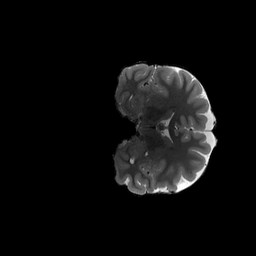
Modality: T2w
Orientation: coronal
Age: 22
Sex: female
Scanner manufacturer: siemens
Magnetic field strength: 3 T
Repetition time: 3.2 s
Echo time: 0.564 s